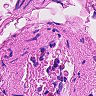
Metastatic tissue present: no